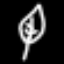
Label: leaf